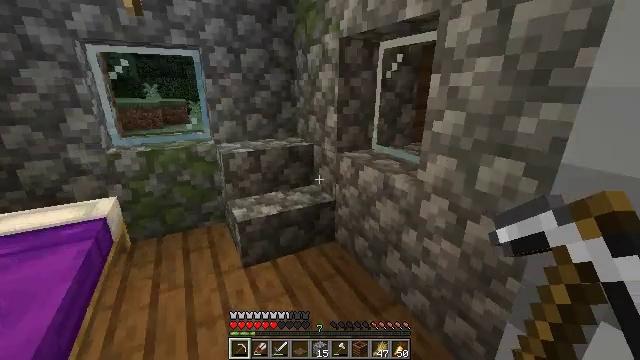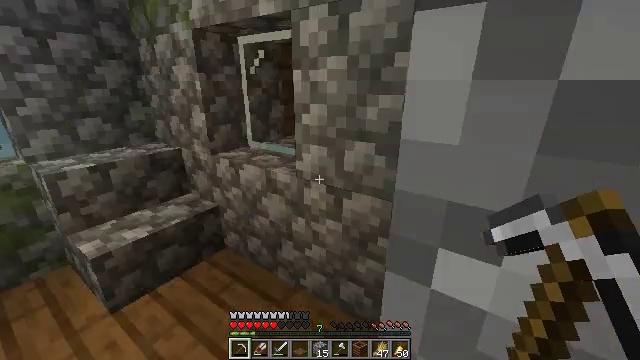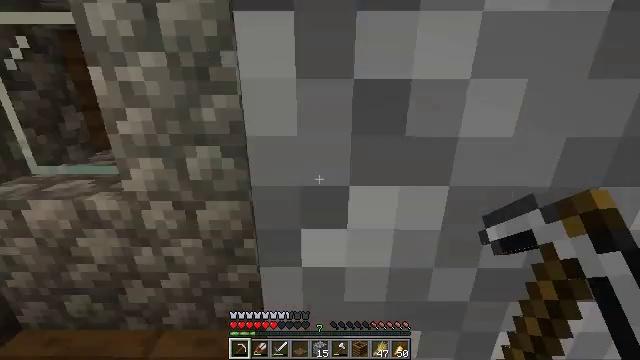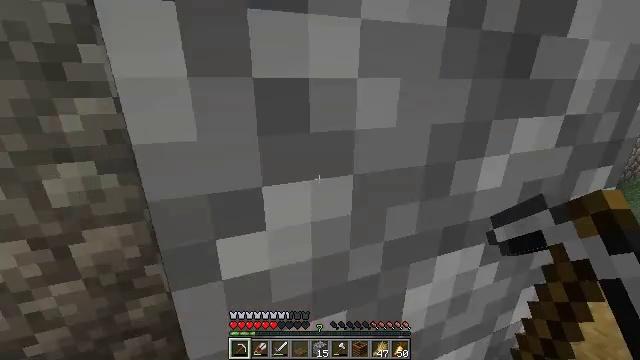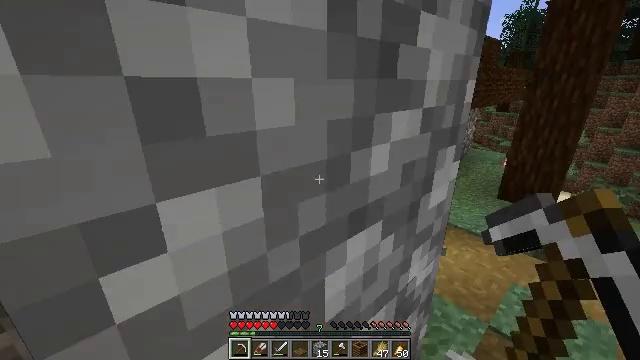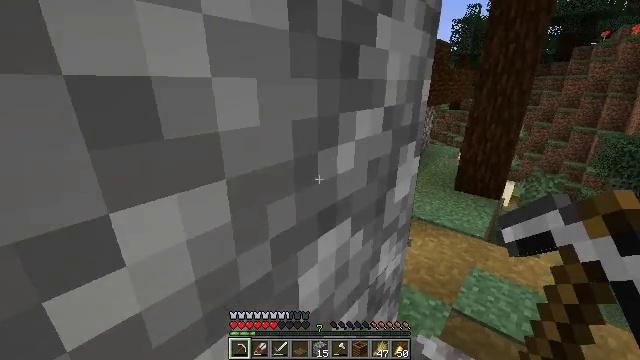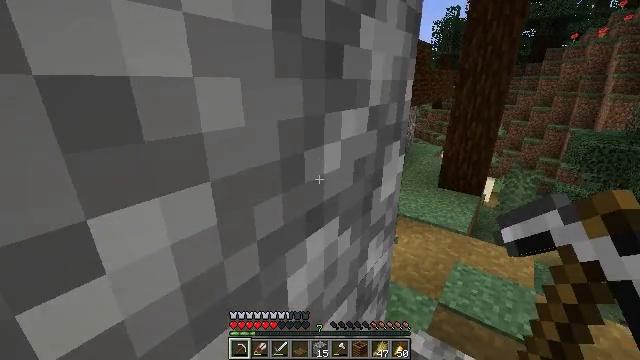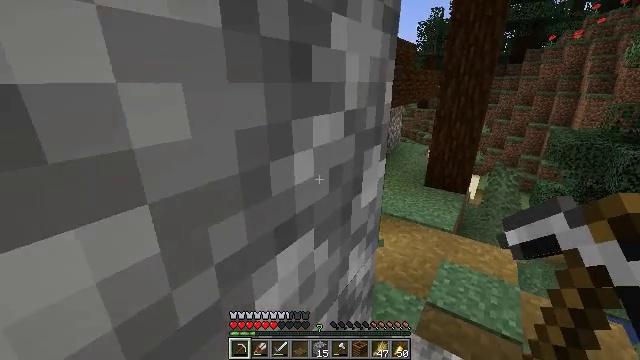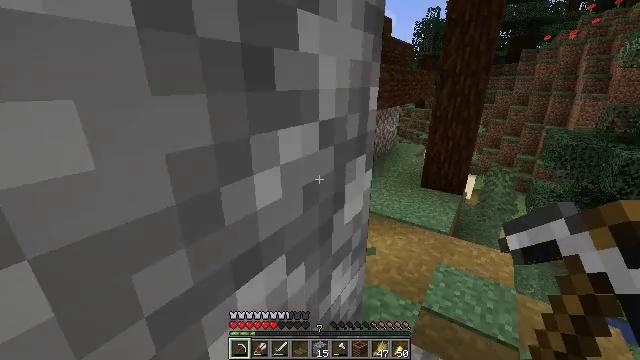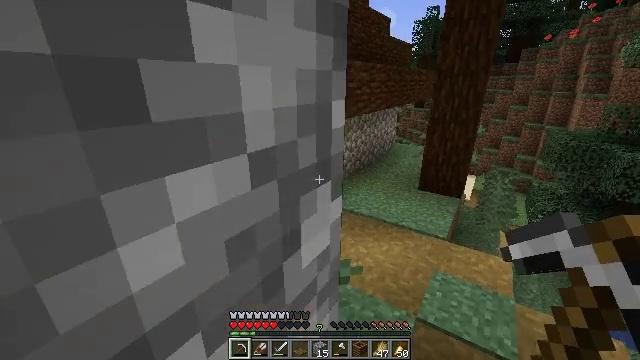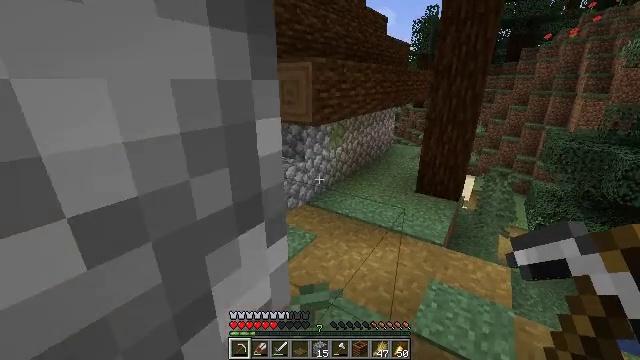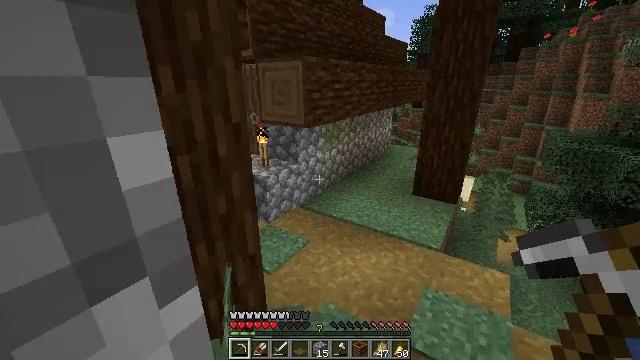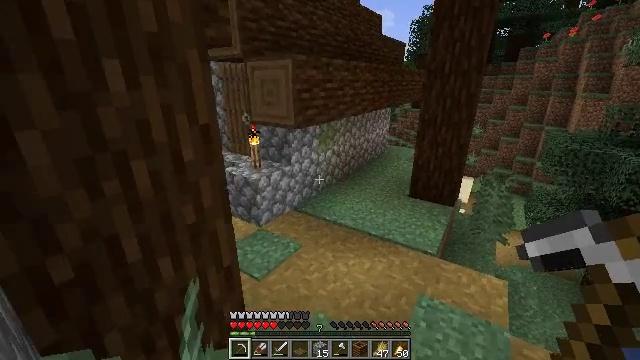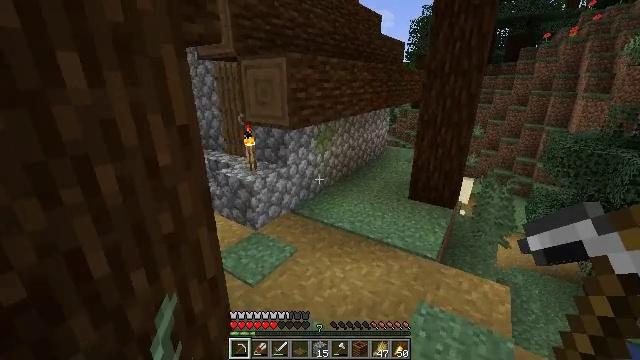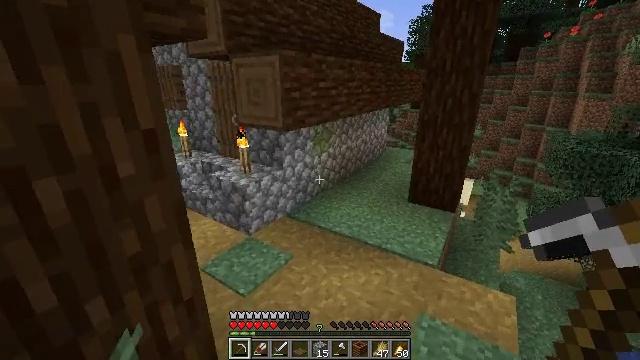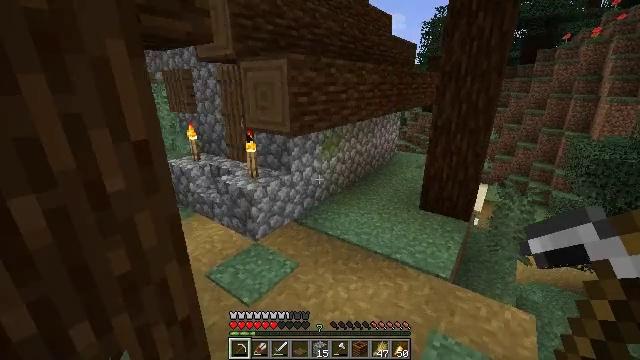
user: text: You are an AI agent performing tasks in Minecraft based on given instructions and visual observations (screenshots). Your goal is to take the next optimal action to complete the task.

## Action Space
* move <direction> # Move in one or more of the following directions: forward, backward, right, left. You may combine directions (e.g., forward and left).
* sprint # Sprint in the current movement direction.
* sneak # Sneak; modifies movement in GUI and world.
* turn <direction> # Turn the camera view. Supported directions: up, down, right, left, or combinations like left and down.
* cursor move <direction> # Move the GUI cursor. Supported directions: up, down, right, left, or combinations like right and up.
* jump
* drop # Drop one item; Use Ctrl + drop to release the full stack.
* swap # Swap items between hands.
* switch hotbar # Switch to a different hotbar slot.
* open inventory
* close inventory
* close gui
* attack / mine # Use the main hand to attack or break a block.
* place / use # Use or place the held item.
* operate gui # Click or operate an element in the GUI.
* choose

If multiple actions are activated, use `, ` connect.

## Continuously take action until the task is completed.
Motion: motion action
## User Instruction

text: Mine the cauldron block.
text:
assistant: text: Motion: turn right
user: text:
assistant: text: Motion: turn right
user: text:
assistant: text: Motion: turn right
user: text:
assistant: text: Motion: turn right
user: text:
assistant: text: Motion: turn right
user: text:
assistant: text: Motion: turn right
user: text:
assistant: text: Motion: move forward, turn right
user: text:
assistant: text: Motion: move forward
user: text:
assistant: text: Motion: move forward and move right
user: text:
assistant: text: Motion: move forward and move right
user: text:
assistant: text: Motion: move forward and move right
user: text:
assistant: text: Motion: move forward and move right
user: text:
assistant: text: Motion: move forward
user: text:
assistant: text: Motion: move forward
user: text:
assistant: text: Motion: move forward, turn left
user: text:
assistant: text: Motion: move forward, turn left and up
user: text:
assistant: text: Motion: move forward, turn left and up
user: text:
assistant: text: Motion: move forward, sprint, turn left
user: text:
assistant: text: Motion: move forward, sprint
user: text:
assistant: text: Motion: move forward, sprint, turn left
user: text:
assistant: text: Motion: move forward, sprint
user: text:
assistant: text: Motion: move forward, sprint, turn left and up
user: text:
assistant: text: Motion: move forward, turn up
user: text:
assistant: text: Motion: move forward, turn left
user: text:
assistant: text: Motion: move forward, turn left
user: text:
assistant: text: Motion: move forward, turn left
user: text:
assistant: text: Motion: move forward
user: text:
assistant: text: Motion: move forward
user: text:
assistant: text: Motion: move forward
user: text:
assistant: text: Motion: move forward and move left